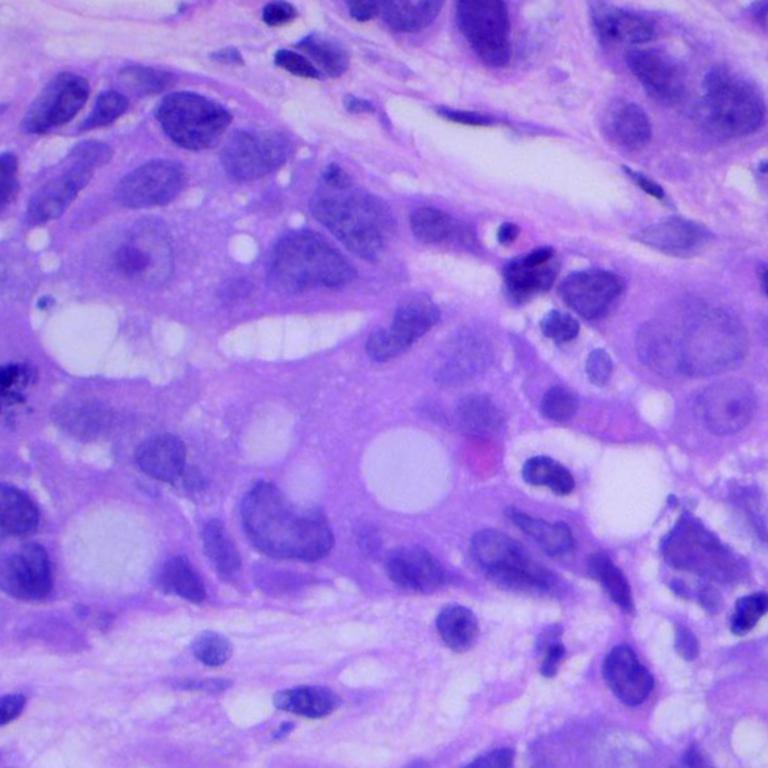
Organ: lung
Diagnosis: adenocarcinomas